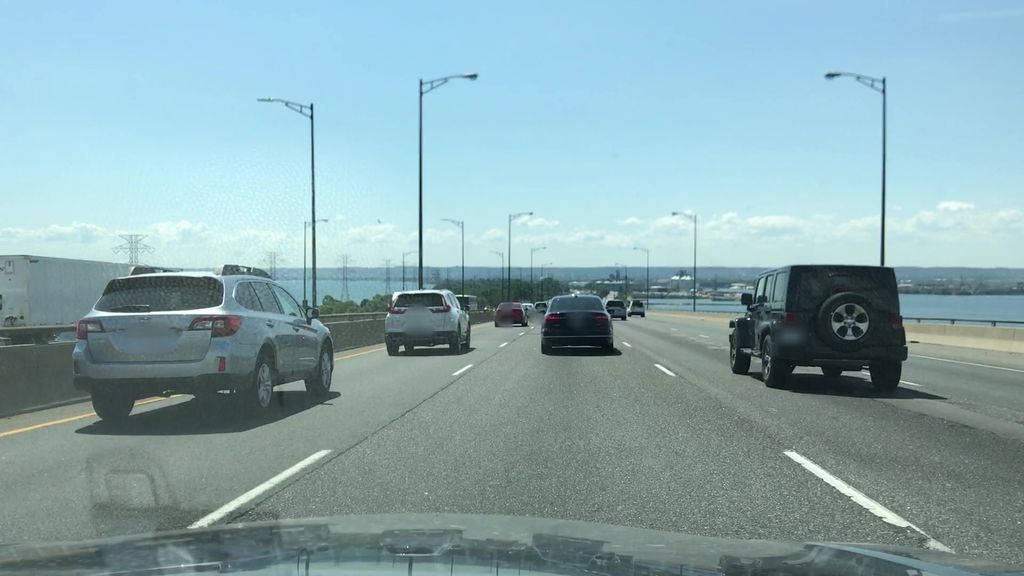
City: hamilton